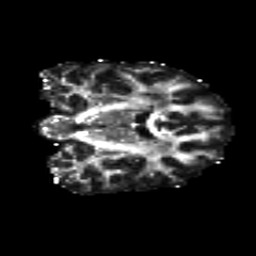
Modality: FA
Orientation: coronal
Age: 27
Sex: female
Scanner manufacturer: siemens
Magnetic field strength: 3 T
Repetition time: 8.8 s
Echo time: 0.085 s